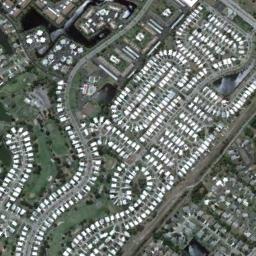
Label: residential